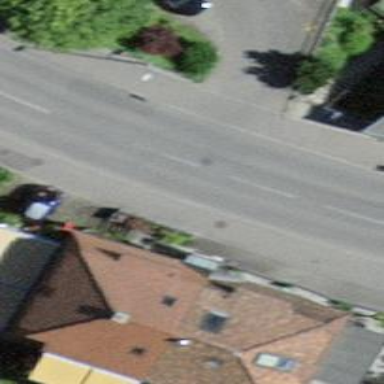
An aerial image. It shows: Set of steps on the road.